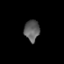
Tissue: prostate
Cell type: T cells
Senescence score: 0.3253
Nuclear area (px): 312
Mean DAPI intensity: 94.506